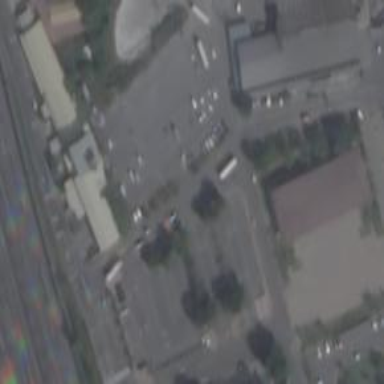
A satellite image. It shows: Parking area.